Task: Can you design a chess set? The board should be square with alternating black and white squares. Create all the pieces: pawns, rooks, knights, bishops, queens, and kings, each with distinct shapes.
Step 1199:
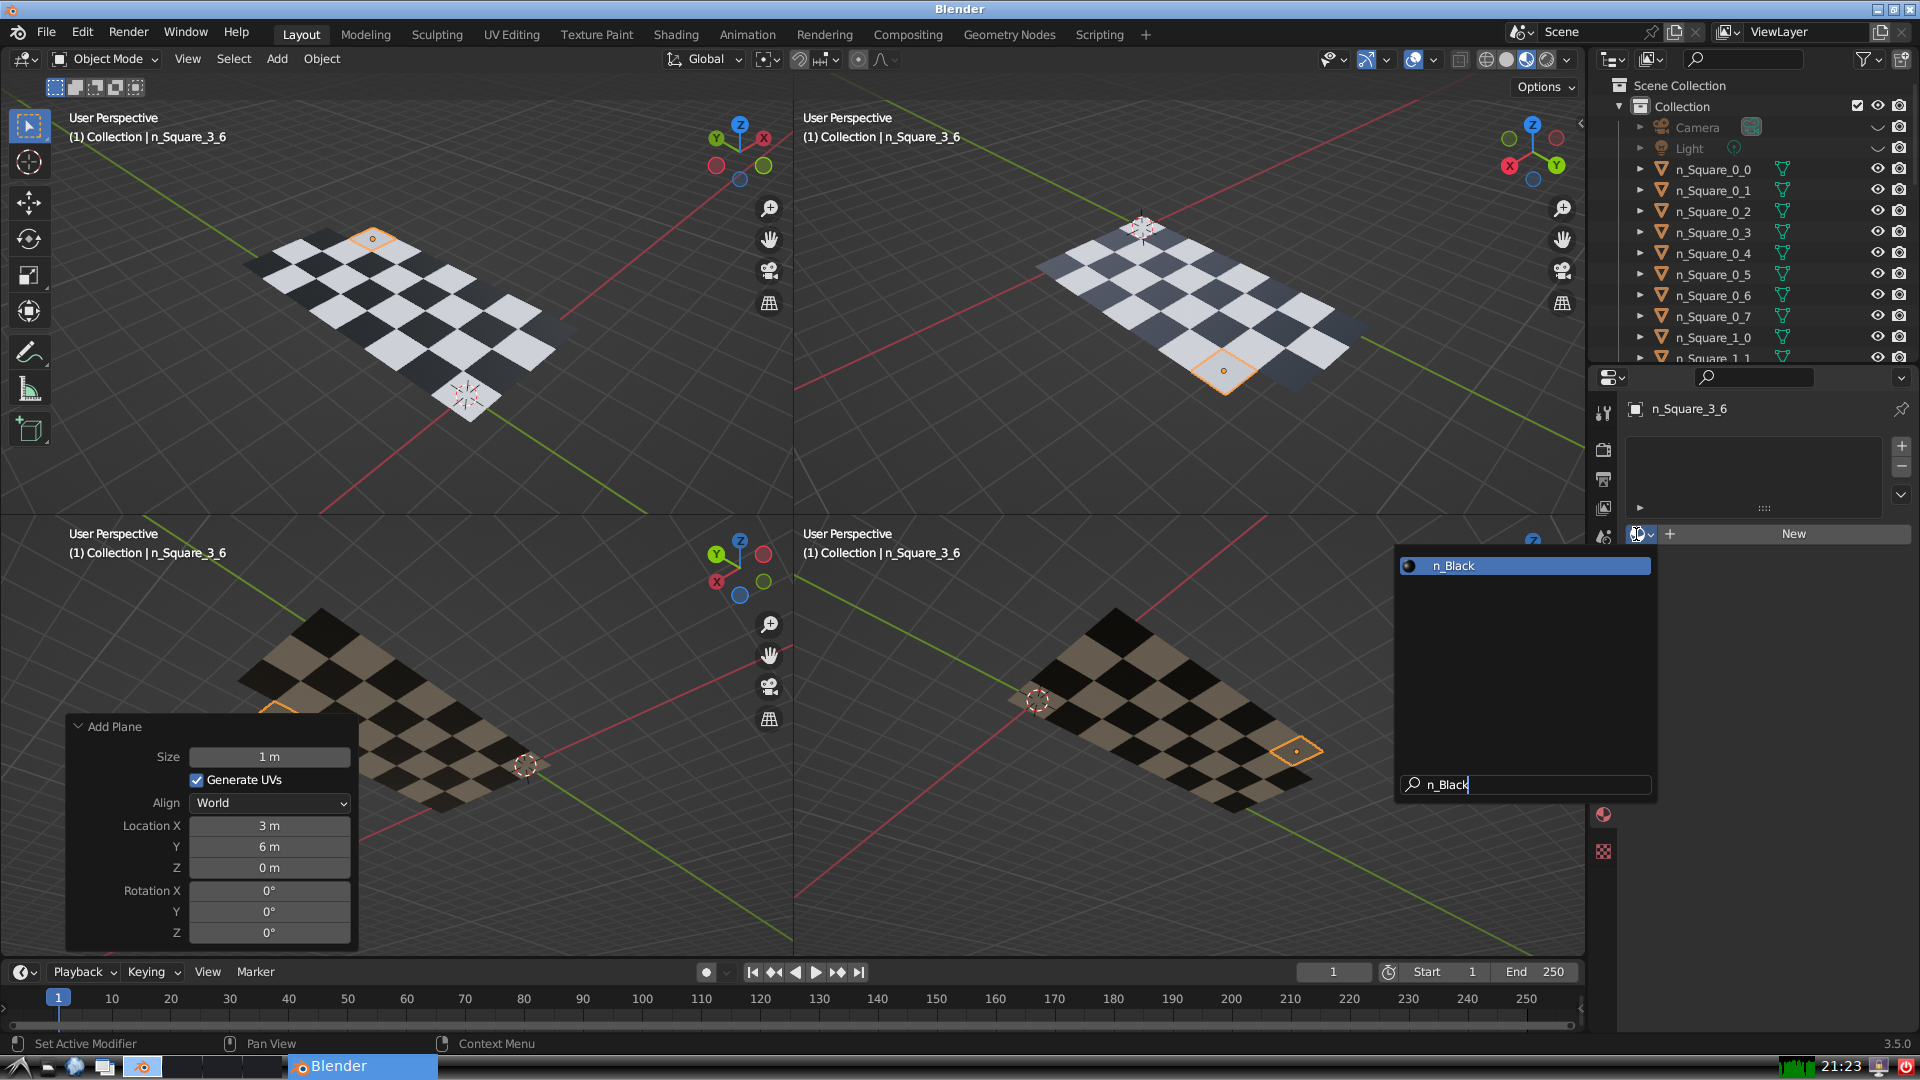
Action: {"key_press": ['Return']}